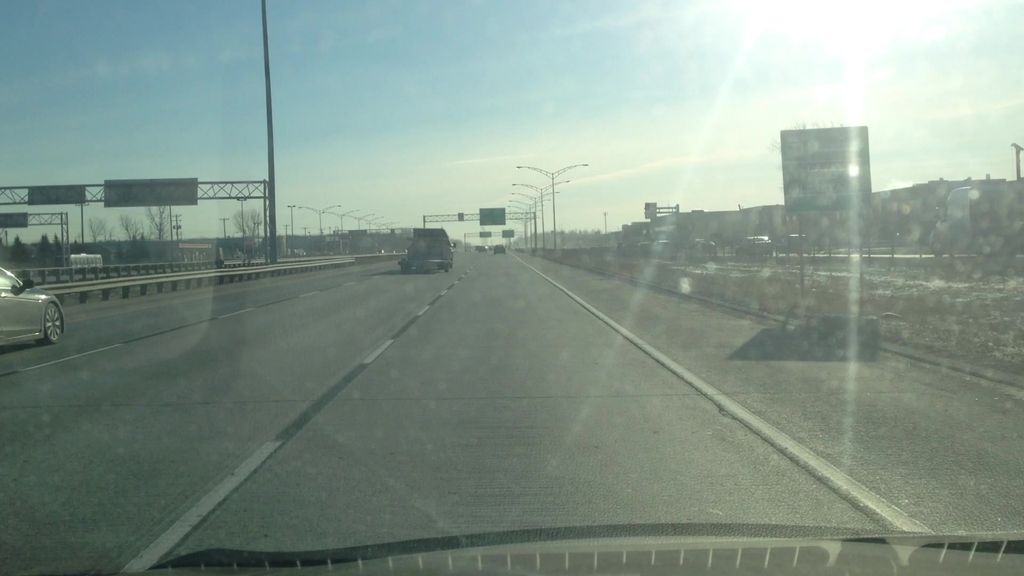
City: montreal